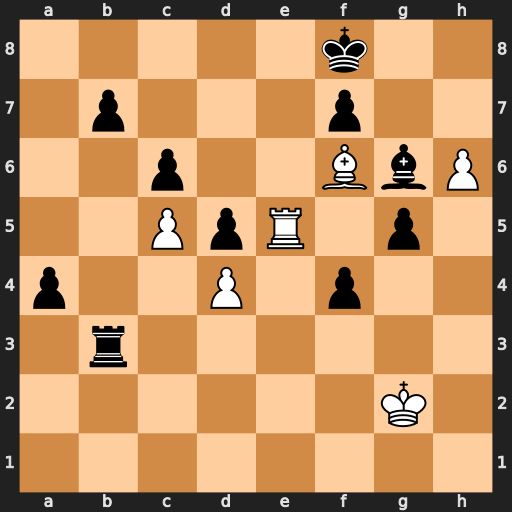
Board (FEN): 5k2/1p3p2/2p2BbP/2PpR1p1/p2P1p2/1r6/6K1/8
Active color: w
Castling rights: -
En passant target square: -
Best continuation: Bg7+ Kg8 Re8+ Kh7 Rh8#